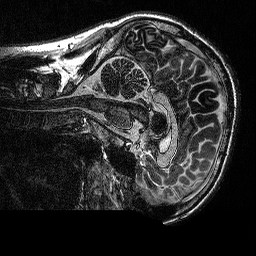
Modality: MP2RAGE
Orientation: sagittal
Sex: male
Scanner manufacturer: siemens
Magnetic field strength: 3 T
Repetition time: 5 s
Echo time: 0.00292 s